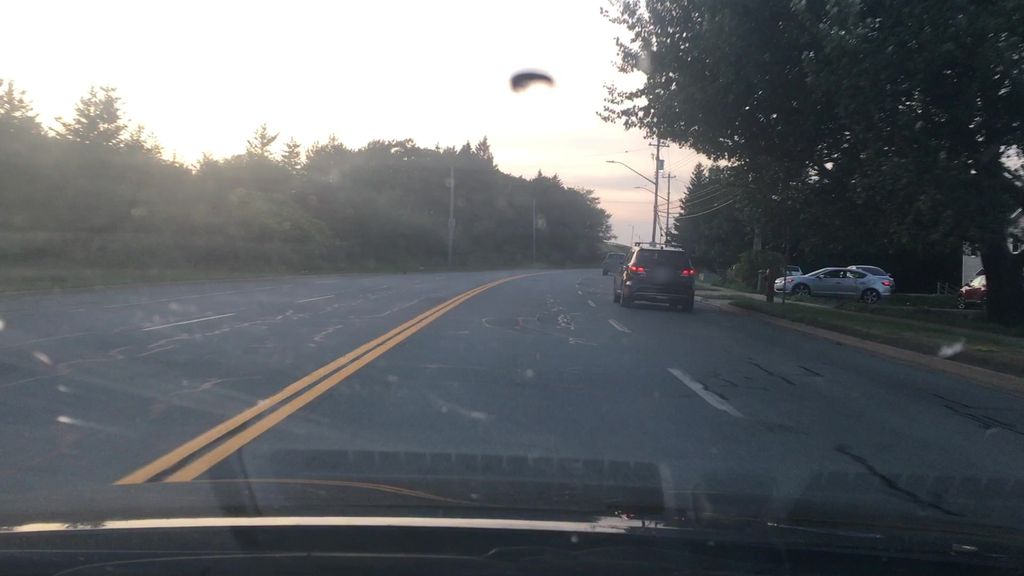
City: halifax